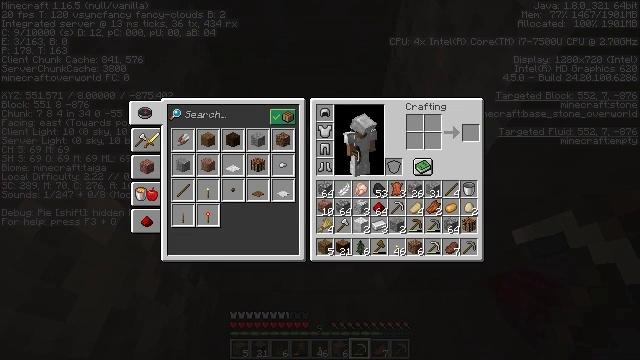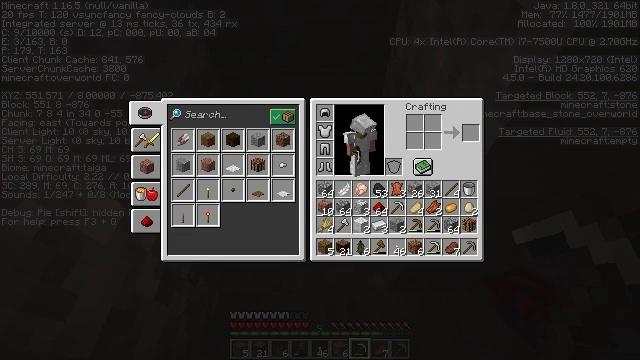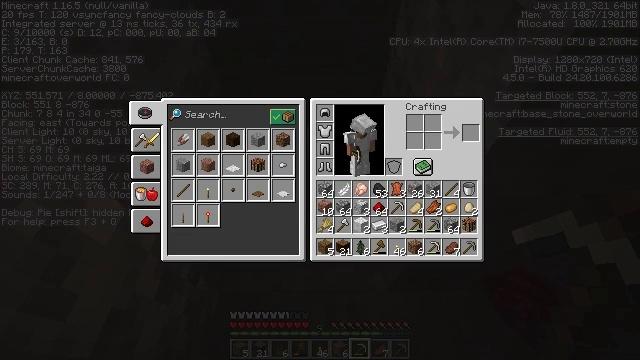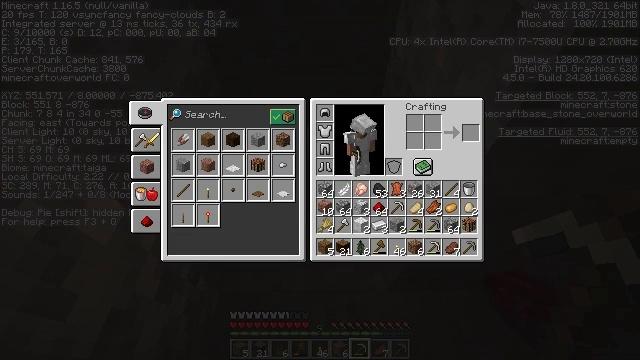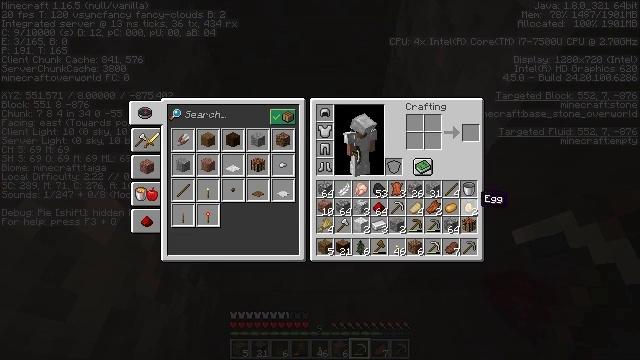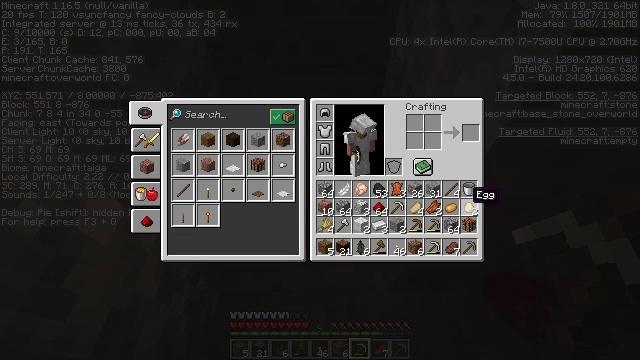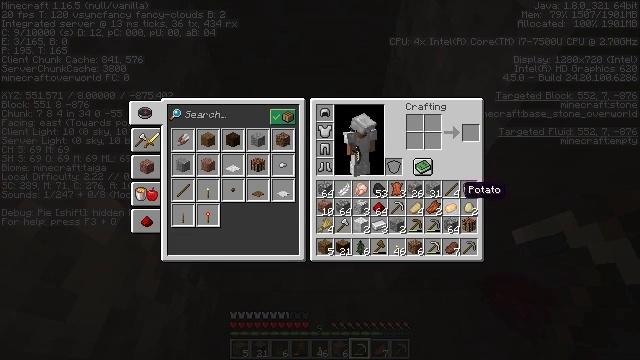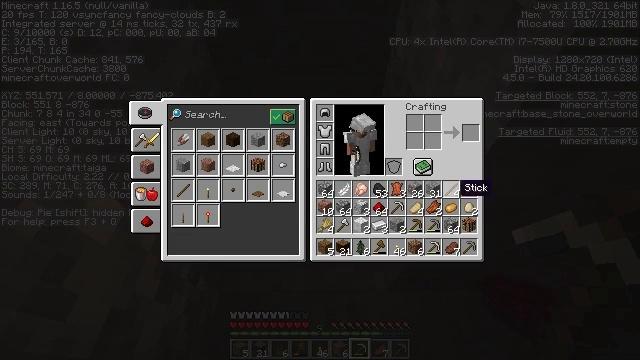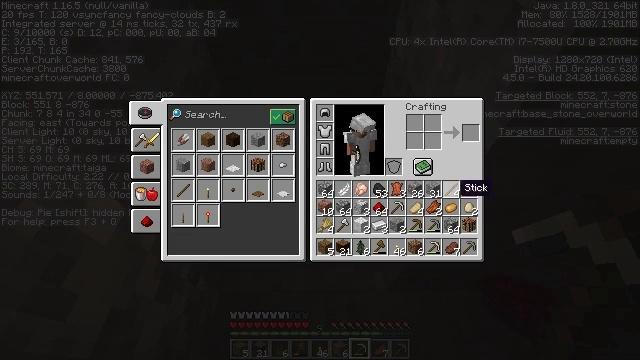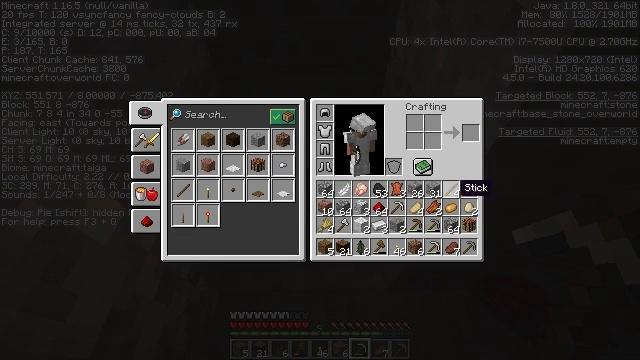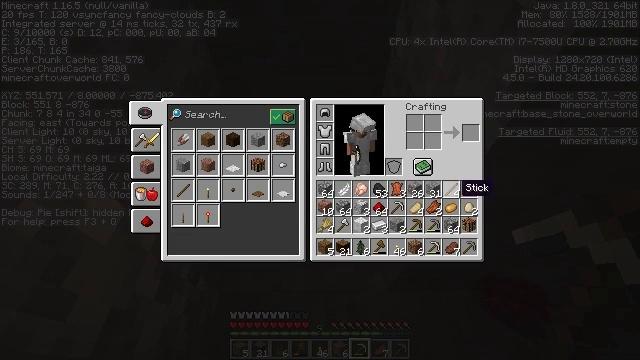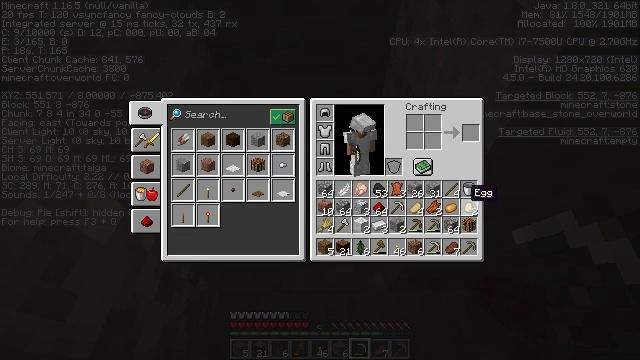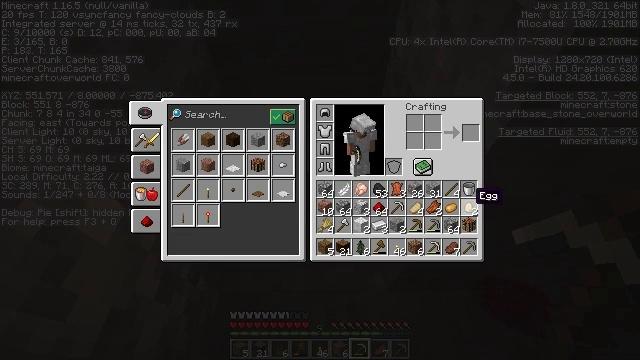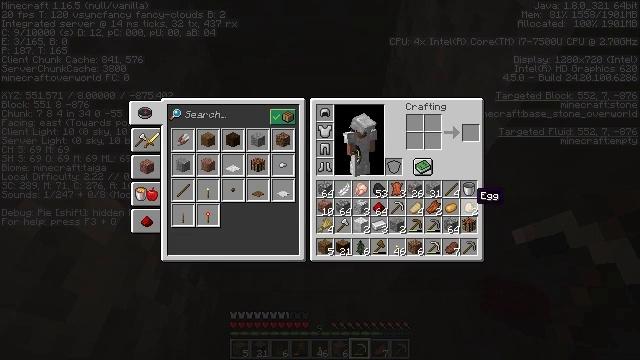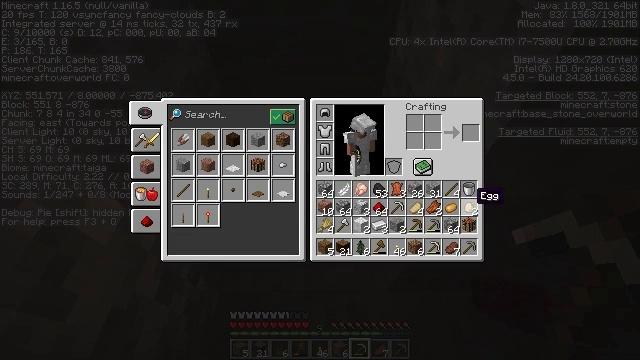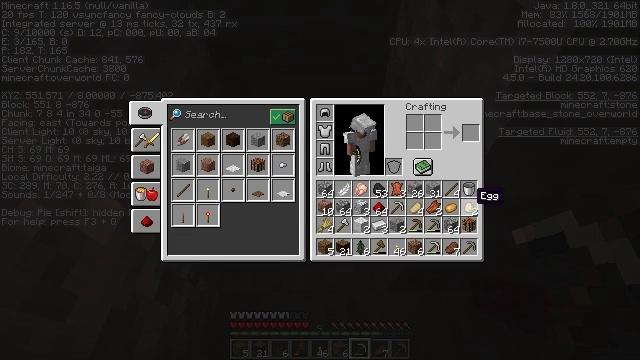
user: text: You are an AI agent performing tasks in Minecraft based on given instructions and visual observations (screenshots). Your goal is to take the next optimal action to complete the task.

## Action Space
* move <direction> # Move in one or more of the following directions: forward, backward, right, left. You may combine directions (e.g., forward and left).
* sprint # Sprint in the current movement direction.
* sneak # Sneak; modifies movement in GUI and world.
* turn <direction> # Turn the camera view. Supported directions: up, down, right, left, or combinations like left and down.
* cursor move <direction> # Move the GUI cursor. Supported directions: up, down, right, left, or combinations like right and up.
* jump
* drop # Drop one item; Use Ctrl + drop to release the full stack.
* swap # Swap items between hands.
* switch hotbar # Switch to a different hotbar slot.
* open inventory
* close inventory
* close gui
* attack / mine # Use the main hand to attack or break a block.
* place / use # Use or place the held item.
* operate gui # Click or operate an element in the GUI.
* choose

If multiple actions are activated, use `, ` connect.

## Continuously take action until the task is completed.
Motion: motion action
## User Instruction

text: Remove a feather from the inventory.
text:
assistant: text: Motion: no_op
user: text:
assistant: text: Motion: no_op
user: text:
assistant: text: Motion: no_op
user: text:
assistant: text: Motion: no_op
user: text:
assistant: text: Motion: cursor move left
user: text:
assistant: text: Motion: cursor move left
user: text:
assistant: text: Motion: no_op
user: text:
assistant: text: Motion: no_op
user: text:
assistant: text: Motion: no_op
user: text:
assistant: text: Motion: no_op
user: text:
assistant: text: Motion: cursor move right
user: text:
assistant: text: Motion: no_op
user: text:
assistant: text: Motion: no_op
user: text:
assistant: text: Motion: no_op
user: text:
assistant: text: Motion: no_op
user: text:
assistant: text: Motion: no_op
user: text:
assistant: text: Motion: no_op
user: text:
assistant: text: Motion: no_op
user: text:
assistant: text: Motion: no_op
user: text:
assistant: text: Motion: no_op
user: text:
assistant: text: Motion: no_op
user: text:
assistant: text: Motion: no_op
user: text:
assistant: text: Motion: no_op
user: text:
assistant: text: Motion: no_op
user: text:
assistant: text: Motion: no_op
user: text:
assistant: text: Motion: no_op
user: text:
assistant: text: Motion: no_op
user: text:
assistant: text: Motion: no_op
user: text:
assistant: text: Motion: no_op
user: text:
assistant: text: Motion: cursor move left